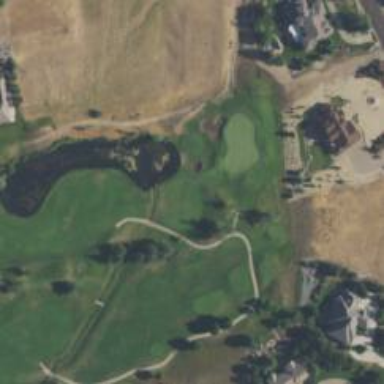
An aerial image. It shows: Rough grassy area used for golf.